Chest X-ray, AP view. Patient: 45 years old, sex M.
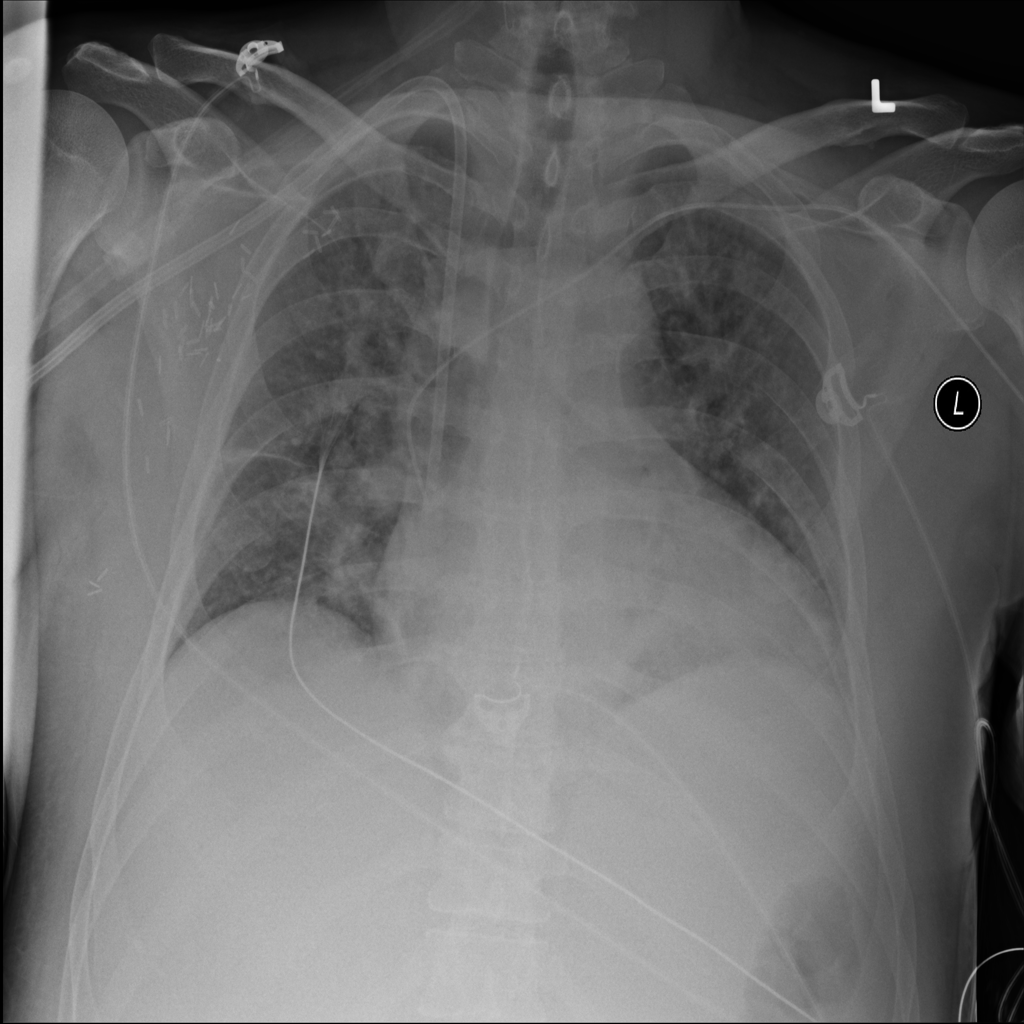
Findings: Atelectasis